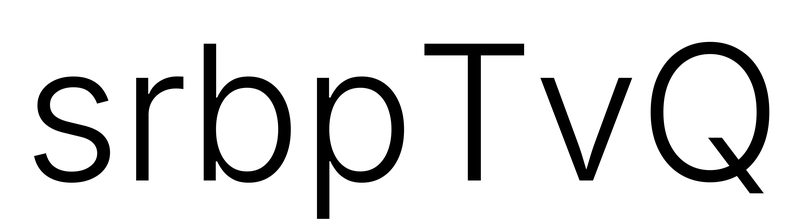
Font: Inter_Light